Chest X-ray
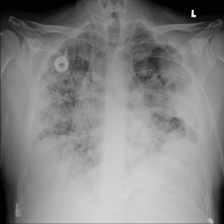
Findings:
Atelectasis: negative
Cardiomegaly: negative
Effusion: positive
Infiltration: negative
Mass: positive
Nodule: negative
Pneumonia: negative
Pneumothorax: negative
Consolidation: positive
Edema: positive
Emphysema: negative
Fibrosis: negative
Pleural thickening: negative
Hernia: negative